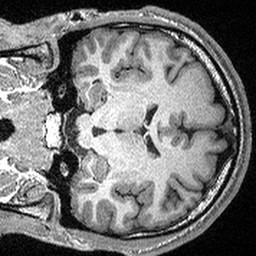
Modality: T1w
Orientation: coronal
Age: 24
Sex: male
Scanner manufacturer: siemens
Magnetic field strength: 3 T
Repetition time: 2.3 s
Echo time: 0.00298 s